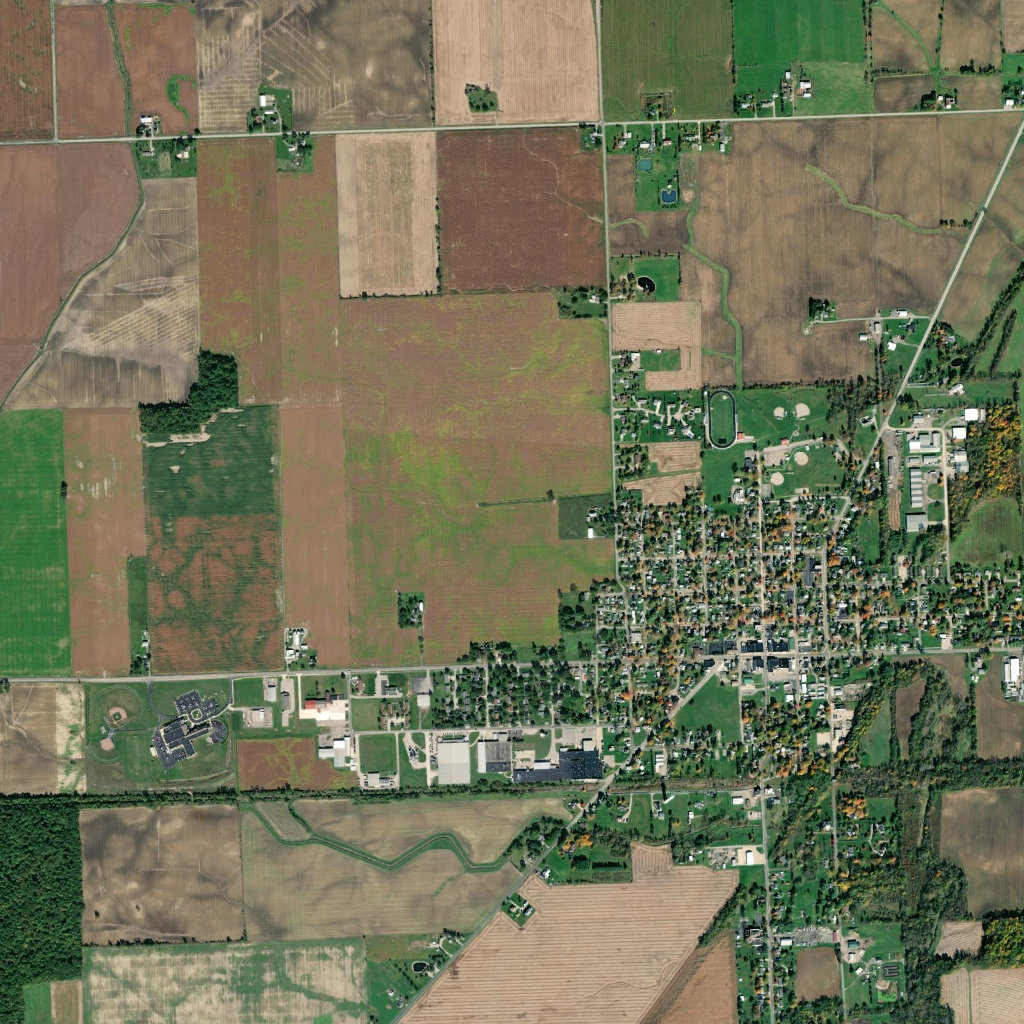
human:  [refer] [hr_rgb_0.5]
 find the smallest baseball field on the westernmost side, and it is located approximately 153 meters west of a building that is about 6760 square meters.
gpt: <box>[[8, 72, 11, 74, 0]]</box>

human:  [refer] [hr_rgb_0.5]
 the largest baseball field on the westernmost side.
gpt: <box>[[9, 66, 14, 71, 0]]</box>